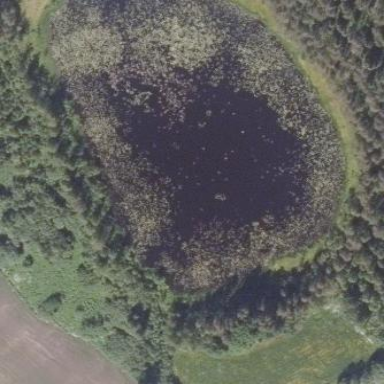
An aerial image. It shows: Pond surrounded by natural water.